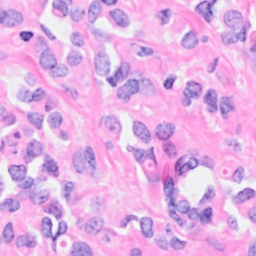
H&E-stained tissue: Breast